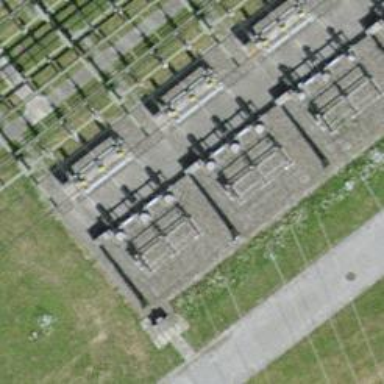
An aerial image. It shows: Insulator used in power equipment.